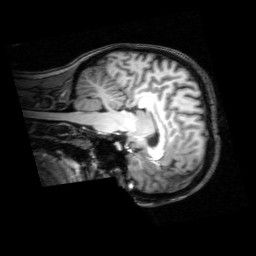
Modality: T1w
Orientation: sagittal
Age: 21
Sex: female
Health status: healthy
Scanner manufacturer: philips
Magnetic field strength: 3 T
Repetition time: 0.008 s
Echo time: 0.0037 s